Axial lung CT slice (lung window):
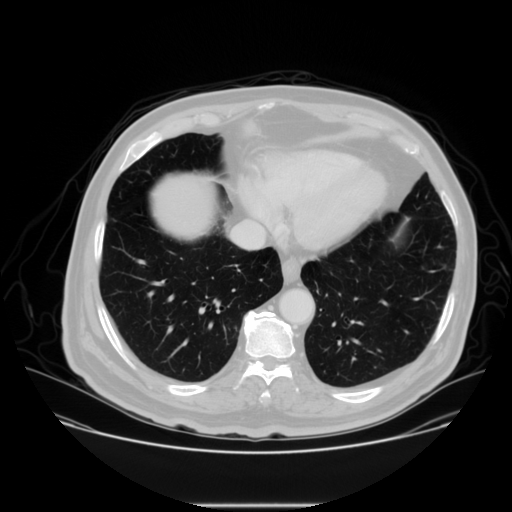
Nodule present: no